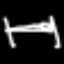
Label: bed